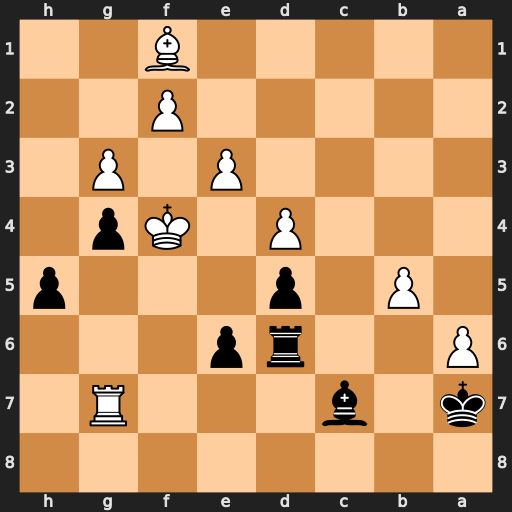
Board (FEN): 8/k1b3R1/P2rp3/1P1p3p/3P1Kp1/4P1P1/5P2/5B2
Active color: b
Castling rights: -
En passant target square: -
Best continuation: Rd7+ Kg5 Rxg7+